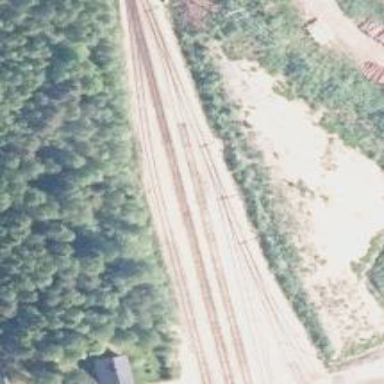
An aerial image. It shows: Wedge is used for the railway derail.